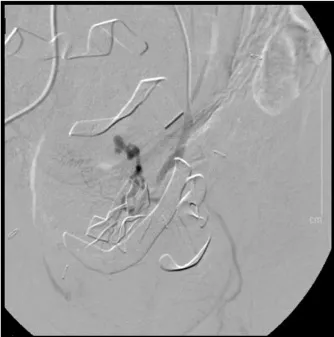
C: Angiogram displaying successful selective gelfoam embolization of the left uterine artery. Markers from the packs which were left in the abdomen can also be seen in the image.
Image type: radiology (ct)